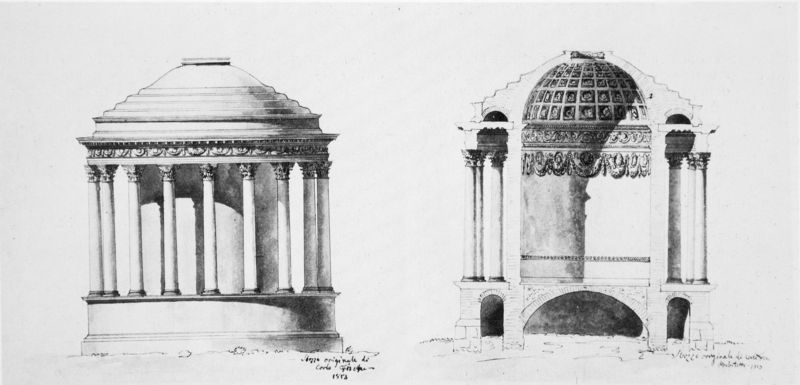
Titel: Vestatempel im Nymphenburger Schlosspark (München) - Aufriss und Schnitt (2 Blatt)
Künstler: Carl von Fischer
Standort: München
Institution: Architektursammlung der Technischen Universität
Schlagwörter: schatten, wasser, weiß, grau, licht, schwarz, skizze, säule, säulen, zeichnung, dach, gebäude, wand, architektur, sockel, stein, bild, felder, brücke, boden, auge, decke, innen, kreis, rund, garten, schrift, papier, ansicht, bogen, italien, mauer, linien, kuppel, detail, dekor, ornamente, stuck, stufen, aufsicht, foto, keller, laviert, treppenstufen, tusche, arkade, außen, umgang, gewölbe, kuppeln, orient, münchen, schnitt, stich, beschriftung, entwurf, architrav, kapitelle, rom, kapitell, girlanden, fries, öffnung, ionisch, antik, trepe, plan, zentrum, tempel, kasetten, kassetten, kassettendecke, monopteros, pavillon, rundtempel, tholos, fresko, basis, dorisch, bemalung, korinthisch, pavillion, querschnitt, handschrift, lavierung, athen, kapitel, gebälk, grundriss, bauwerk, verziehrung, abakus, aufriss, architekturzeichnung, kollonade, bauzeichnung, außenansicht, rondell, krypta, tonnengewölbe, zentralbau, okulus, rotunde, fundament, sockelzone, aufschnitt, agora, gebaälk, kassetiertes gewölbe, kasstetten, korintische säulen, pteripteron, tolos, gebäde, schwaarz, chwarzweiss, girchenland, ornamentornae